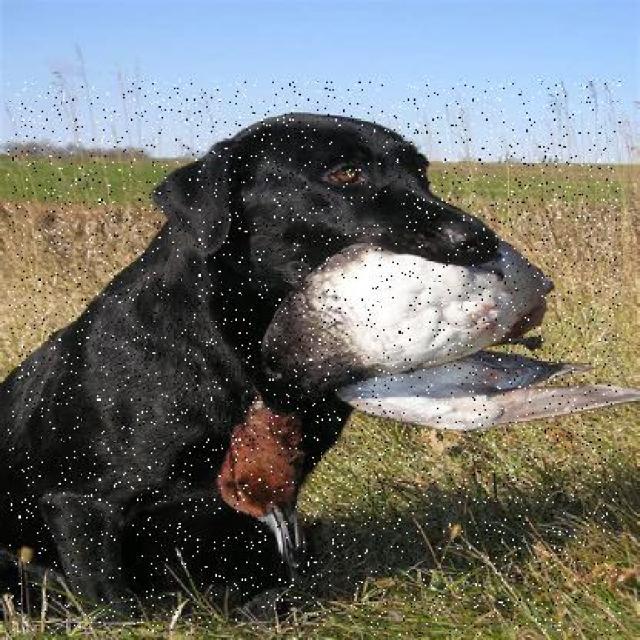
Healthy canine skin — no visible lesions, inflammation, or abnormalities. The skin and coat appear normal.